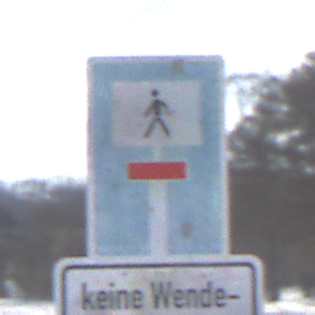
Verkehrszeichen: SackgasseFussgaengerDurchlaessig
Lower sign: HinweisGeaenderteVorfahrtVerkehrsfuehrungVerkehrsregelung3
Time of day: MorningAfternoon
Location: Outdoor (Nature)
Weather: PartlyCloudy
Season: Winter
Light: Natural